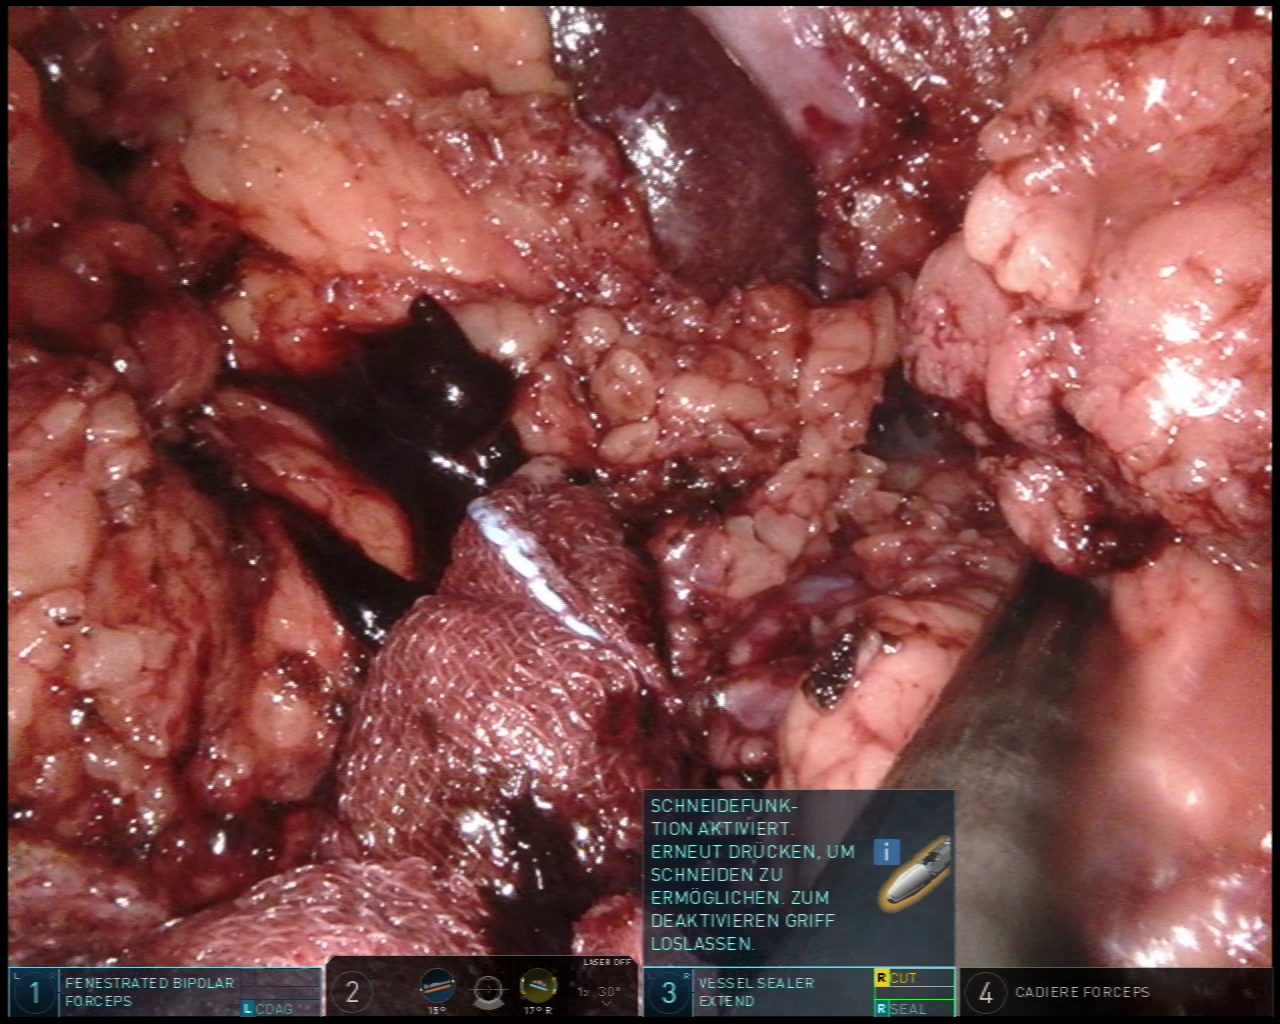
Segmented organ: spleen
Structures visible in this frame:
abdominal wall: yes
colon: yes
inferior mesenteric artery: no
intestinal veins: no
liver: no
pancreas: no
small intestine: no
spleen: yes
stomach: no
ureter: no
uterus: no
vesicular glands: no